Question: I seem to need a LINQ (to Entities against MS SQL Server) query that is a bit over my head.
My schema looks like this:

My task is to display all 'ProductPricing' rows for a specific 'ProductItem', sorted by 'ProductPricing.EffectiveDate', and grouped by 'ProductPricing.CompaniesId'.
Furthermore, I need to order the groups by 'ProductItemCompanies.SortOrder'.
Note that 'ProductPricing.CompaniesId' can be 'null', and that all 'ProductPricing' rows where 'CompaniesId' is 'null' need to be grouped as a single group that is placed before all other groups.
I have made numerous attempts but I'm not clear enough of LINQ joins or grouping to get it right. My current code looks like this, but it's neither correct or even compiles.
(Note that 'DefaultProductItem' is the 'ProductItems' I'm displaying 'ProductPricing's for.)
'''
var vendors = from pp in this.DefaultProductItem.ProductPricings
orderby pp.EffectiveDate
join pic in this.DefaultProductItem.ProductItemCompanies on pic.CompanyId equals pp.CompanyId &&
pic.ProductItemId equals this.DefaultProductItem.Id
group pp by pp into v
select v;
'''
---
With Tim.Tang's help, I have the following query that runs:
'''
var vendors = from pp in DefaultProductItem.ProductPricings
join pic in DefaultProductItem.ProductItemCompanies
on pp.CompanyId equals pic.CompanyId into left
from pic in left.DefaultIfEmpty()
orderby pp.EffectiveDate descending, pic == null ? -1 : pic.SortOrder
group pp by pp.CompanyId into v
select v;
'''
This is getting close, however it does not sort the resulting groups by 'ProductItemCompanies.SortOrder'. Although the above query does sort by this value, that doesn't appear to affect the groups.
I know I could easily sort the groups , but I'm looking to make that part of the original query for efficiency.
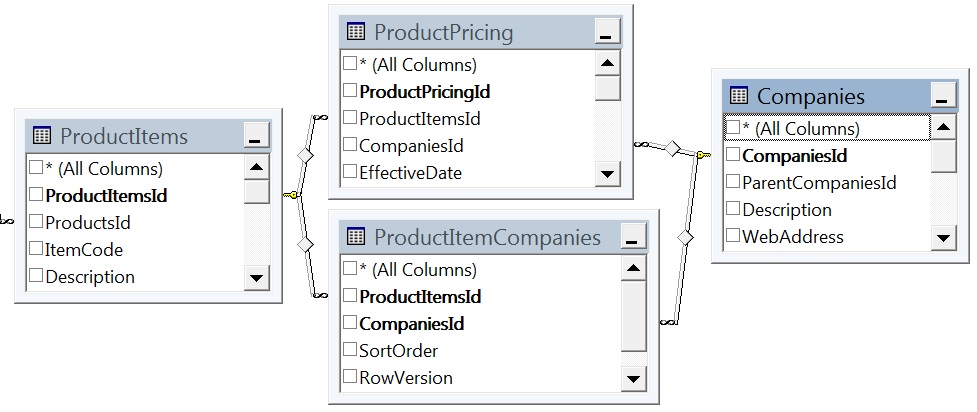
Answer: here is my suggestion,hope it can help:
'''
var vendors = from pp in this.DefaultProductItem.ProductPricings
join pic in this.DefaultProductItem.ProductItemCompanies.Where(x=>x.ProductItemId == this.DefaultProductItem.Id)
on pp.CompanyId equals pic.CompanyIdinto left
from pic in left.DefalutIfEmpty()
orderby pp.EffectiveDate, pic==null?0:pic.SortOrder //sort order is INT?
group pp by pp.CompaniesId into v
select v;
'''